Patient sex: F
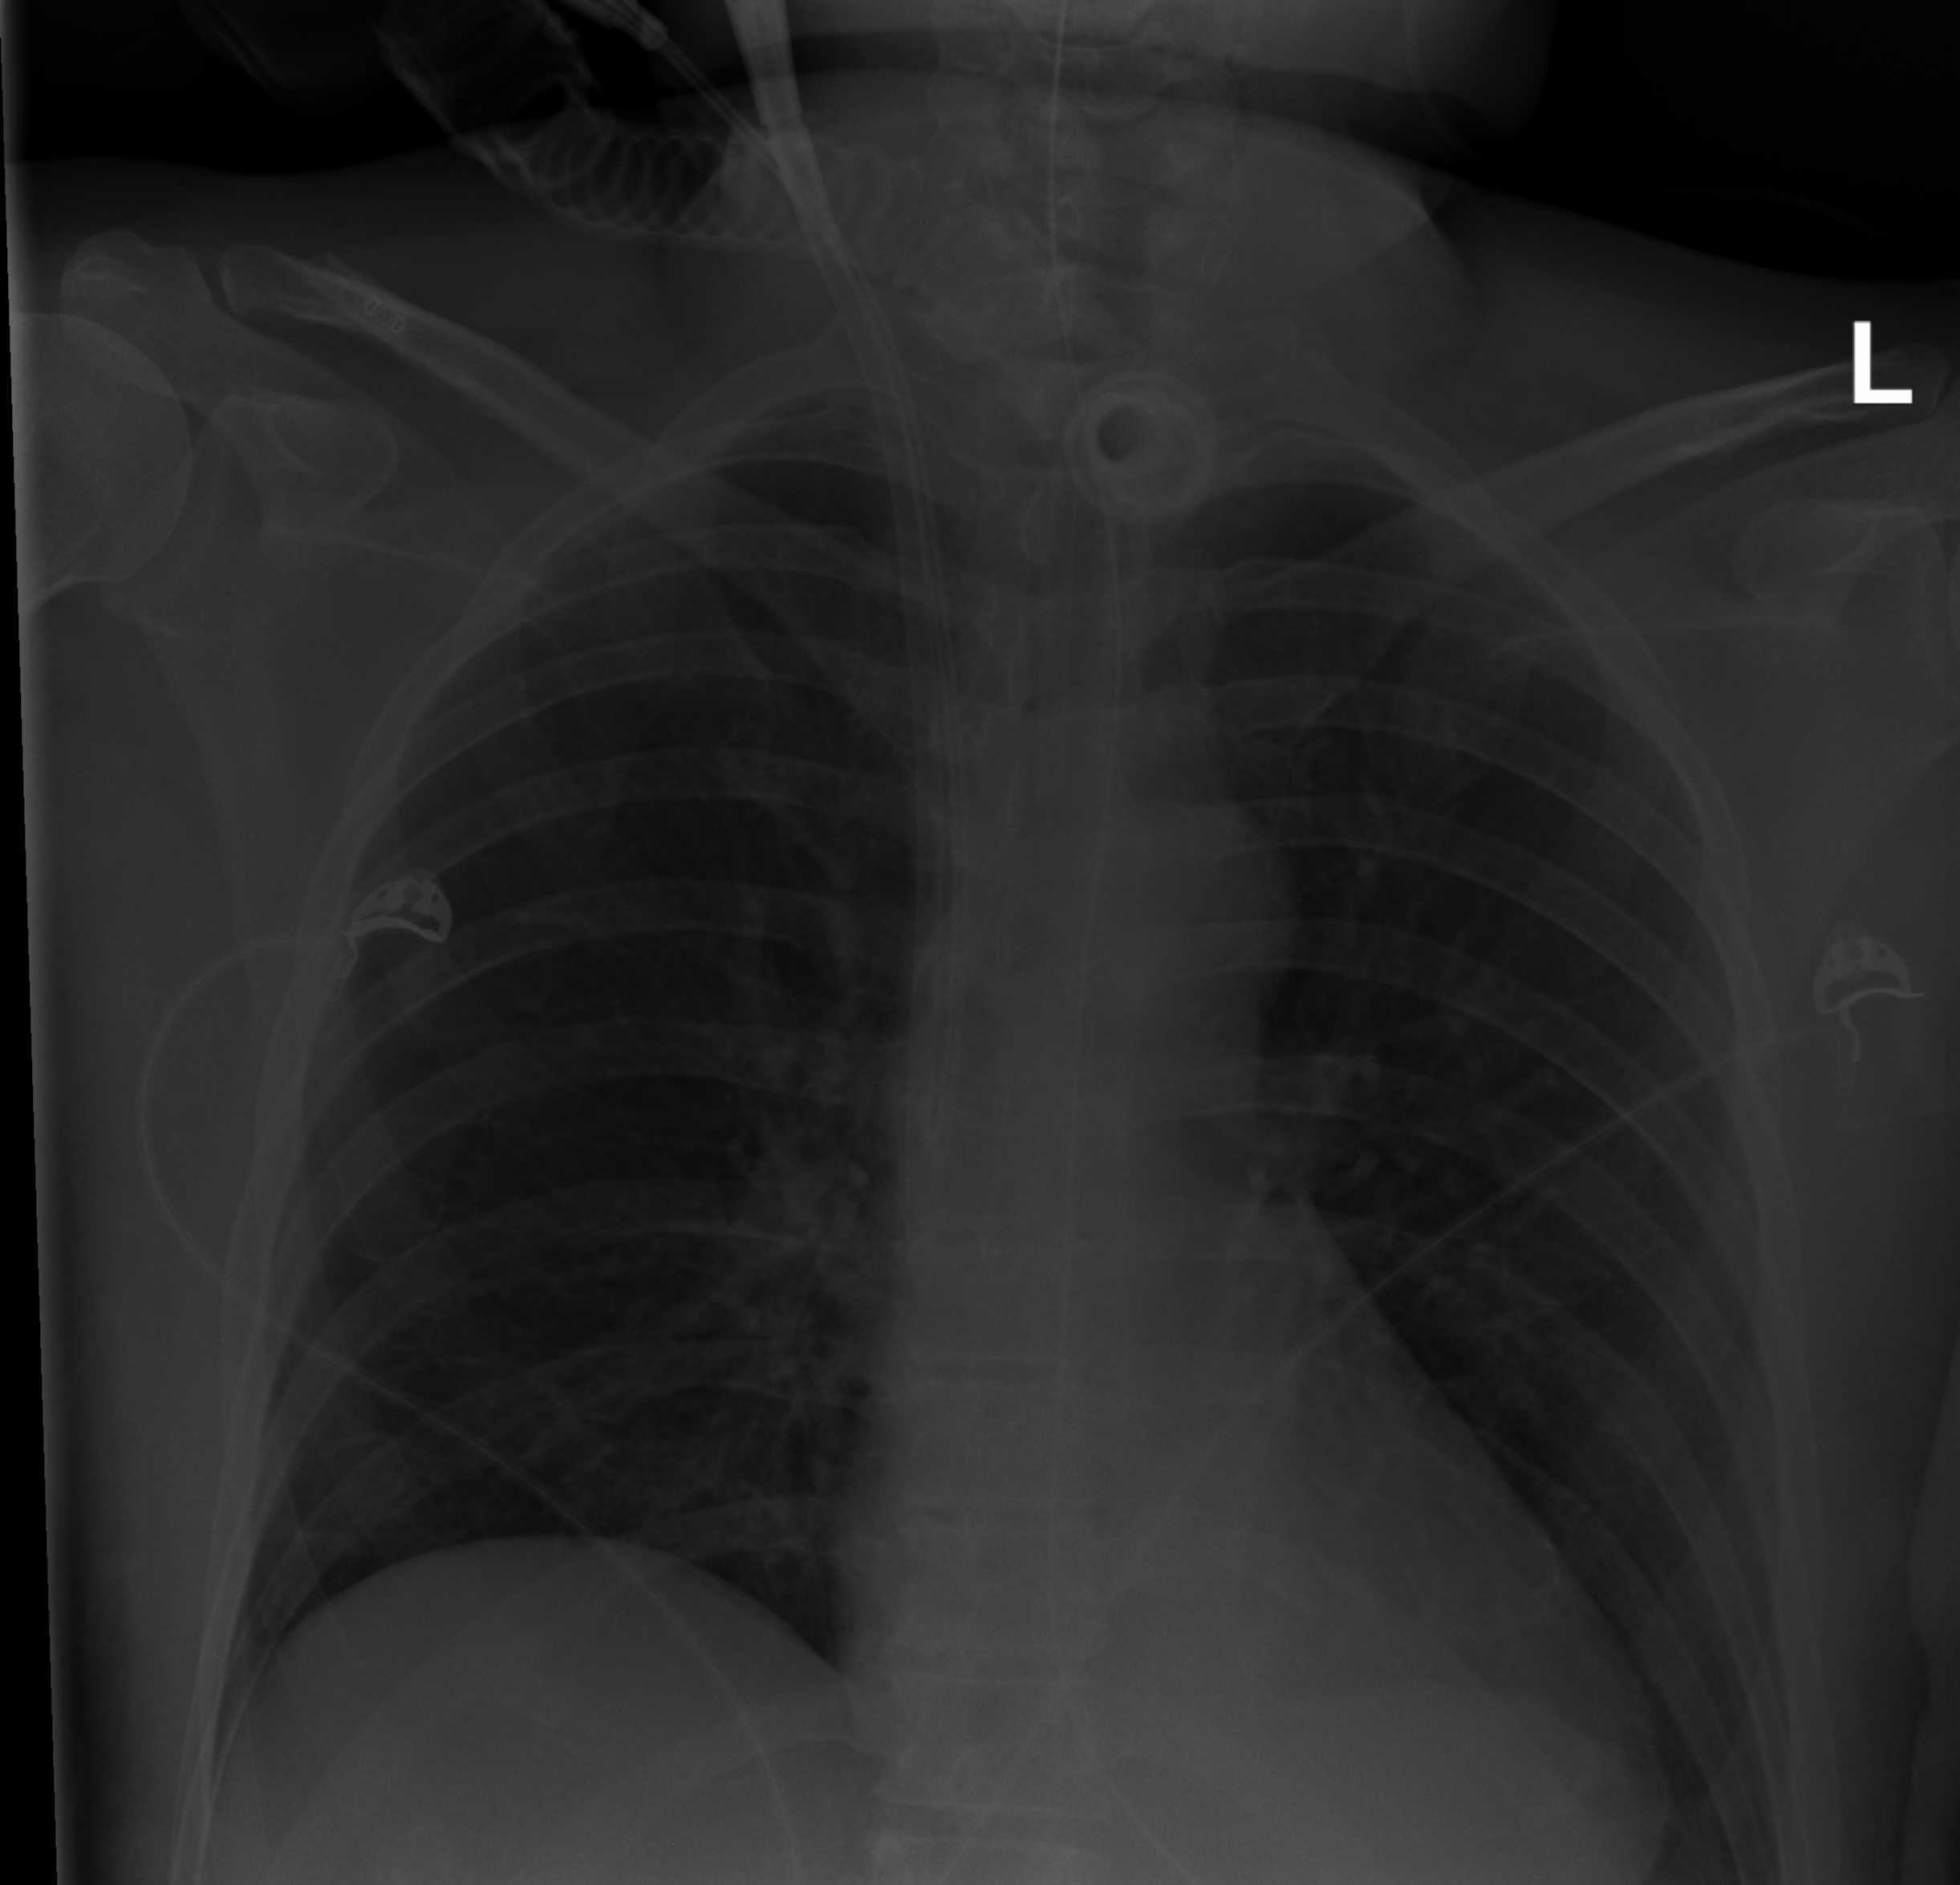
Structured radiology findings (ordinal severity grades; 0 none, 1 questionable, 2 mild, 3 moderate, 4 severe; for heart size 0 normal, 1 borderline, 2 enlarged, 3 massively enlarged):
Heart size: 0
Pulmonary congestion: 0
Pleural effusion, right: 0
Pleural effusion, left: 0
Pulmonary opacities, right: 0
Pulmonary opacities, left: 0
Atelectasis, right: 0
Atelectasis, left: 0